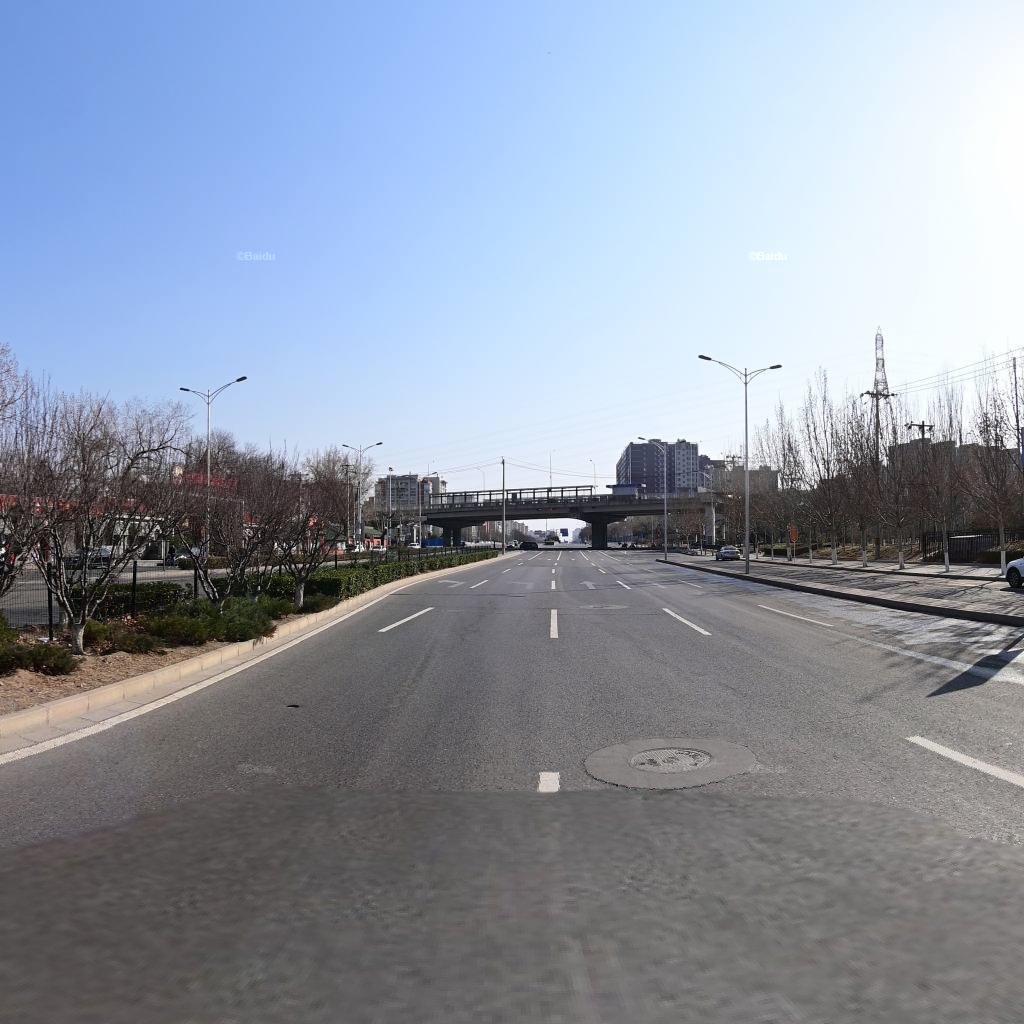
Region: Haidian
Road damage annotations: transverse crack, pothole, manhole cover